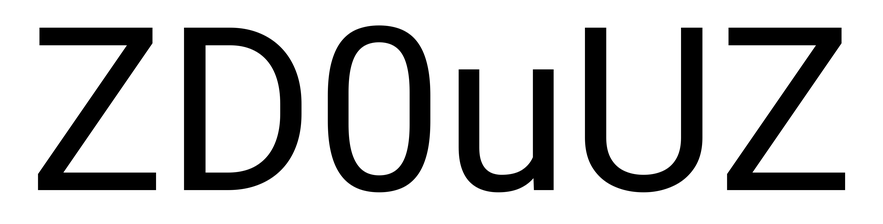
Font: Roboto_Regular